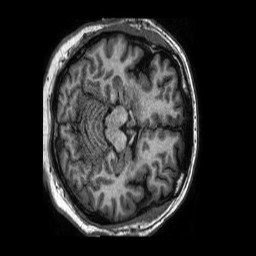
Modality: T1w
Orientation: axial
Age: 73
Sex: male
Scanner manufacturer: philips
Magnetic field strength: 1.5 T
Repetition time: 0.007984 s
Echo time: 0.003645 s